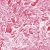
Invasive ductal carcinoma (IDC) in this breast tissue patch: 0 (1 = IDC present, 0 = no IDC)